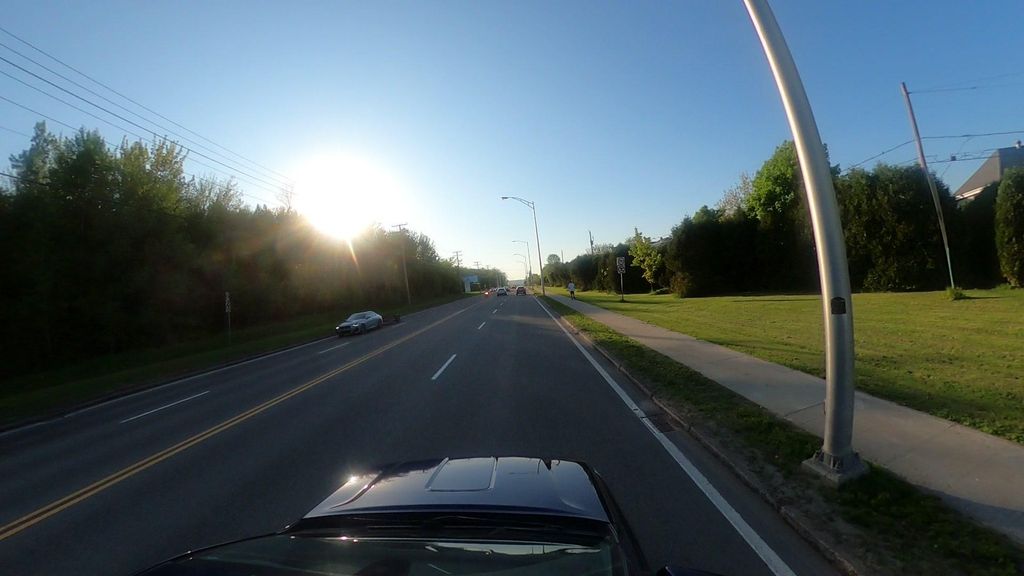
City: quebec_city